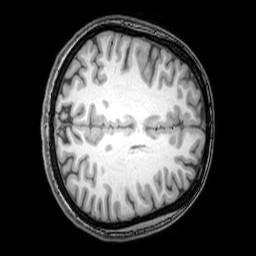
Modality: T1w
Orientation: axial
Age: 25
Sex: female
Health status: healthy
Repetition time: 0.081 s
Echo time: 0.037 s